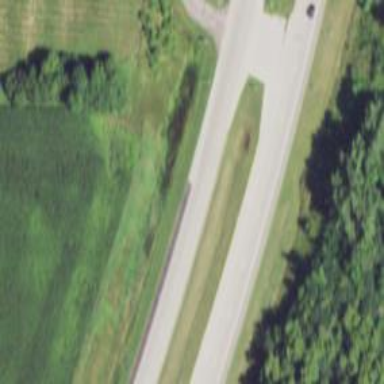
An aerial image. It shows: Trunk highway.